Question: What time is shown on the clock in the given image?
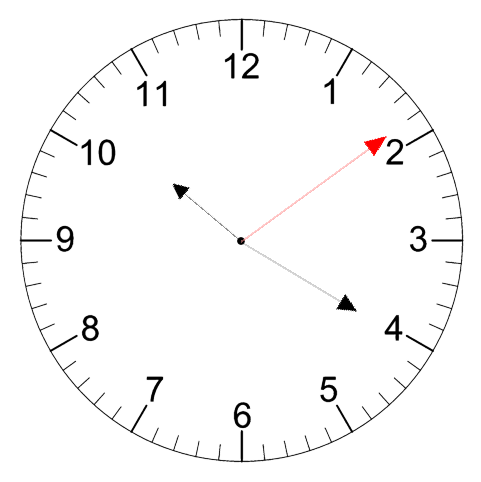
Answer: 10:20:09